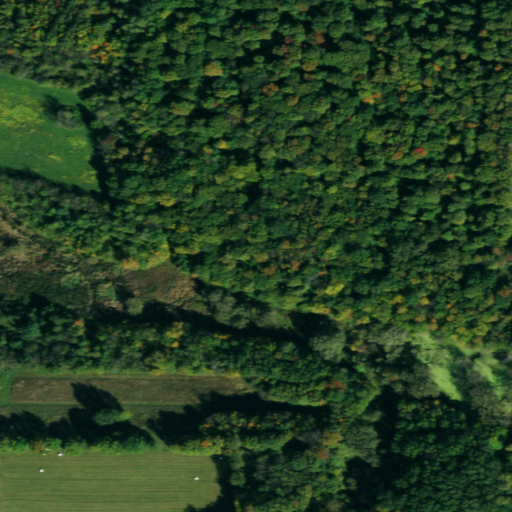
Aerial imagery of gap in New York named Konawaugus Valley containing deciduous forest, mixed forest, woody wetlands, shrub, herbaceous wetlands, pasture, and cultivated crops